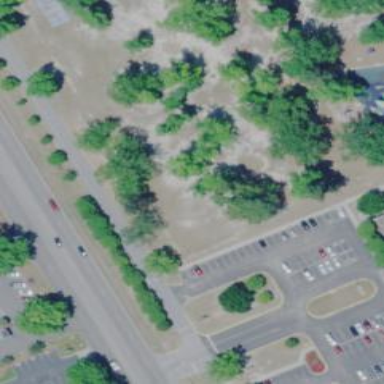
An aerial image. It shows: Disc golf basket.